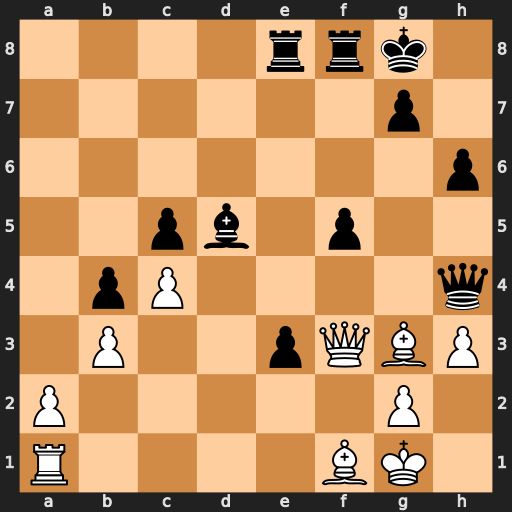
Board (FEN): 4rrk1/6p1/7p/2pb1p2/1pP4q/1P2pQBP/P5P1/R4BK1
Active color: w
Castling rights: -
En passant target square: -
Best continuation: Qxd5+ Kh8 Bxh4